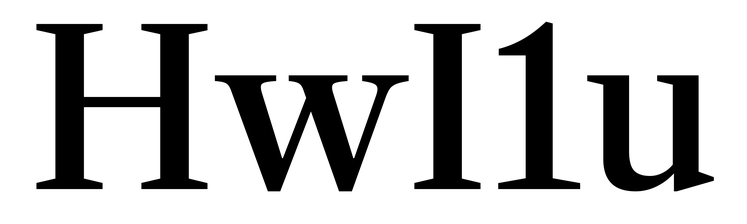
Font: LibreCaslonText_Medium